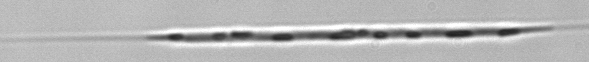
Label: Rhizosolenia